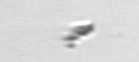
Label: detritus